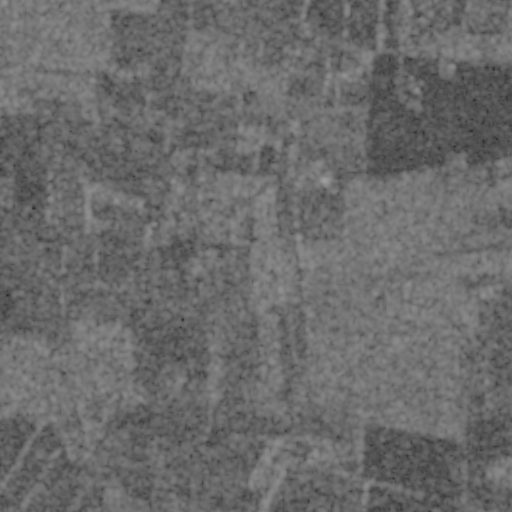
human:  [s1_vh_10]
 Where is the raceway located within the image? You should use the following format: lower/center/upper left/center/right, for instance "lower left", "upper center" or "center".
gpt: The raceway is located in the center left of the image.
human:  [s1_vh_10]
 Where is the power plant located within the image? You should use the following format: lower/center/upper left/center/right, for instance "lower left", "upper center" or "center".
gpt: There is no power plant in the image.

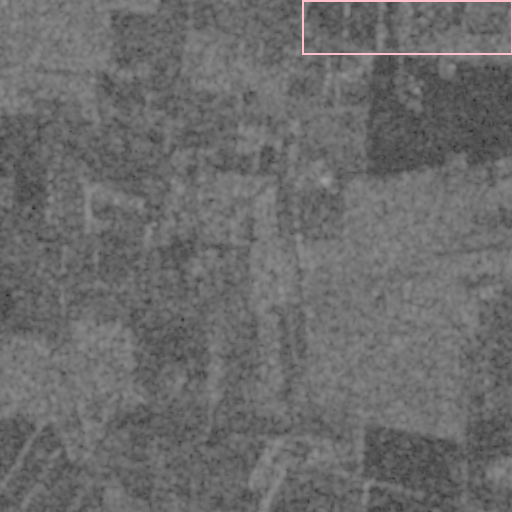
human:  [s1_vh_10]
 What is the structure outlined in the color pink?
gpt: The structure outlined in pink is a park.
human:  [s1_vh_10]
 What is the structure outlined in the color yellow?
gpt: There is no yellow outline.